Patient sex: F
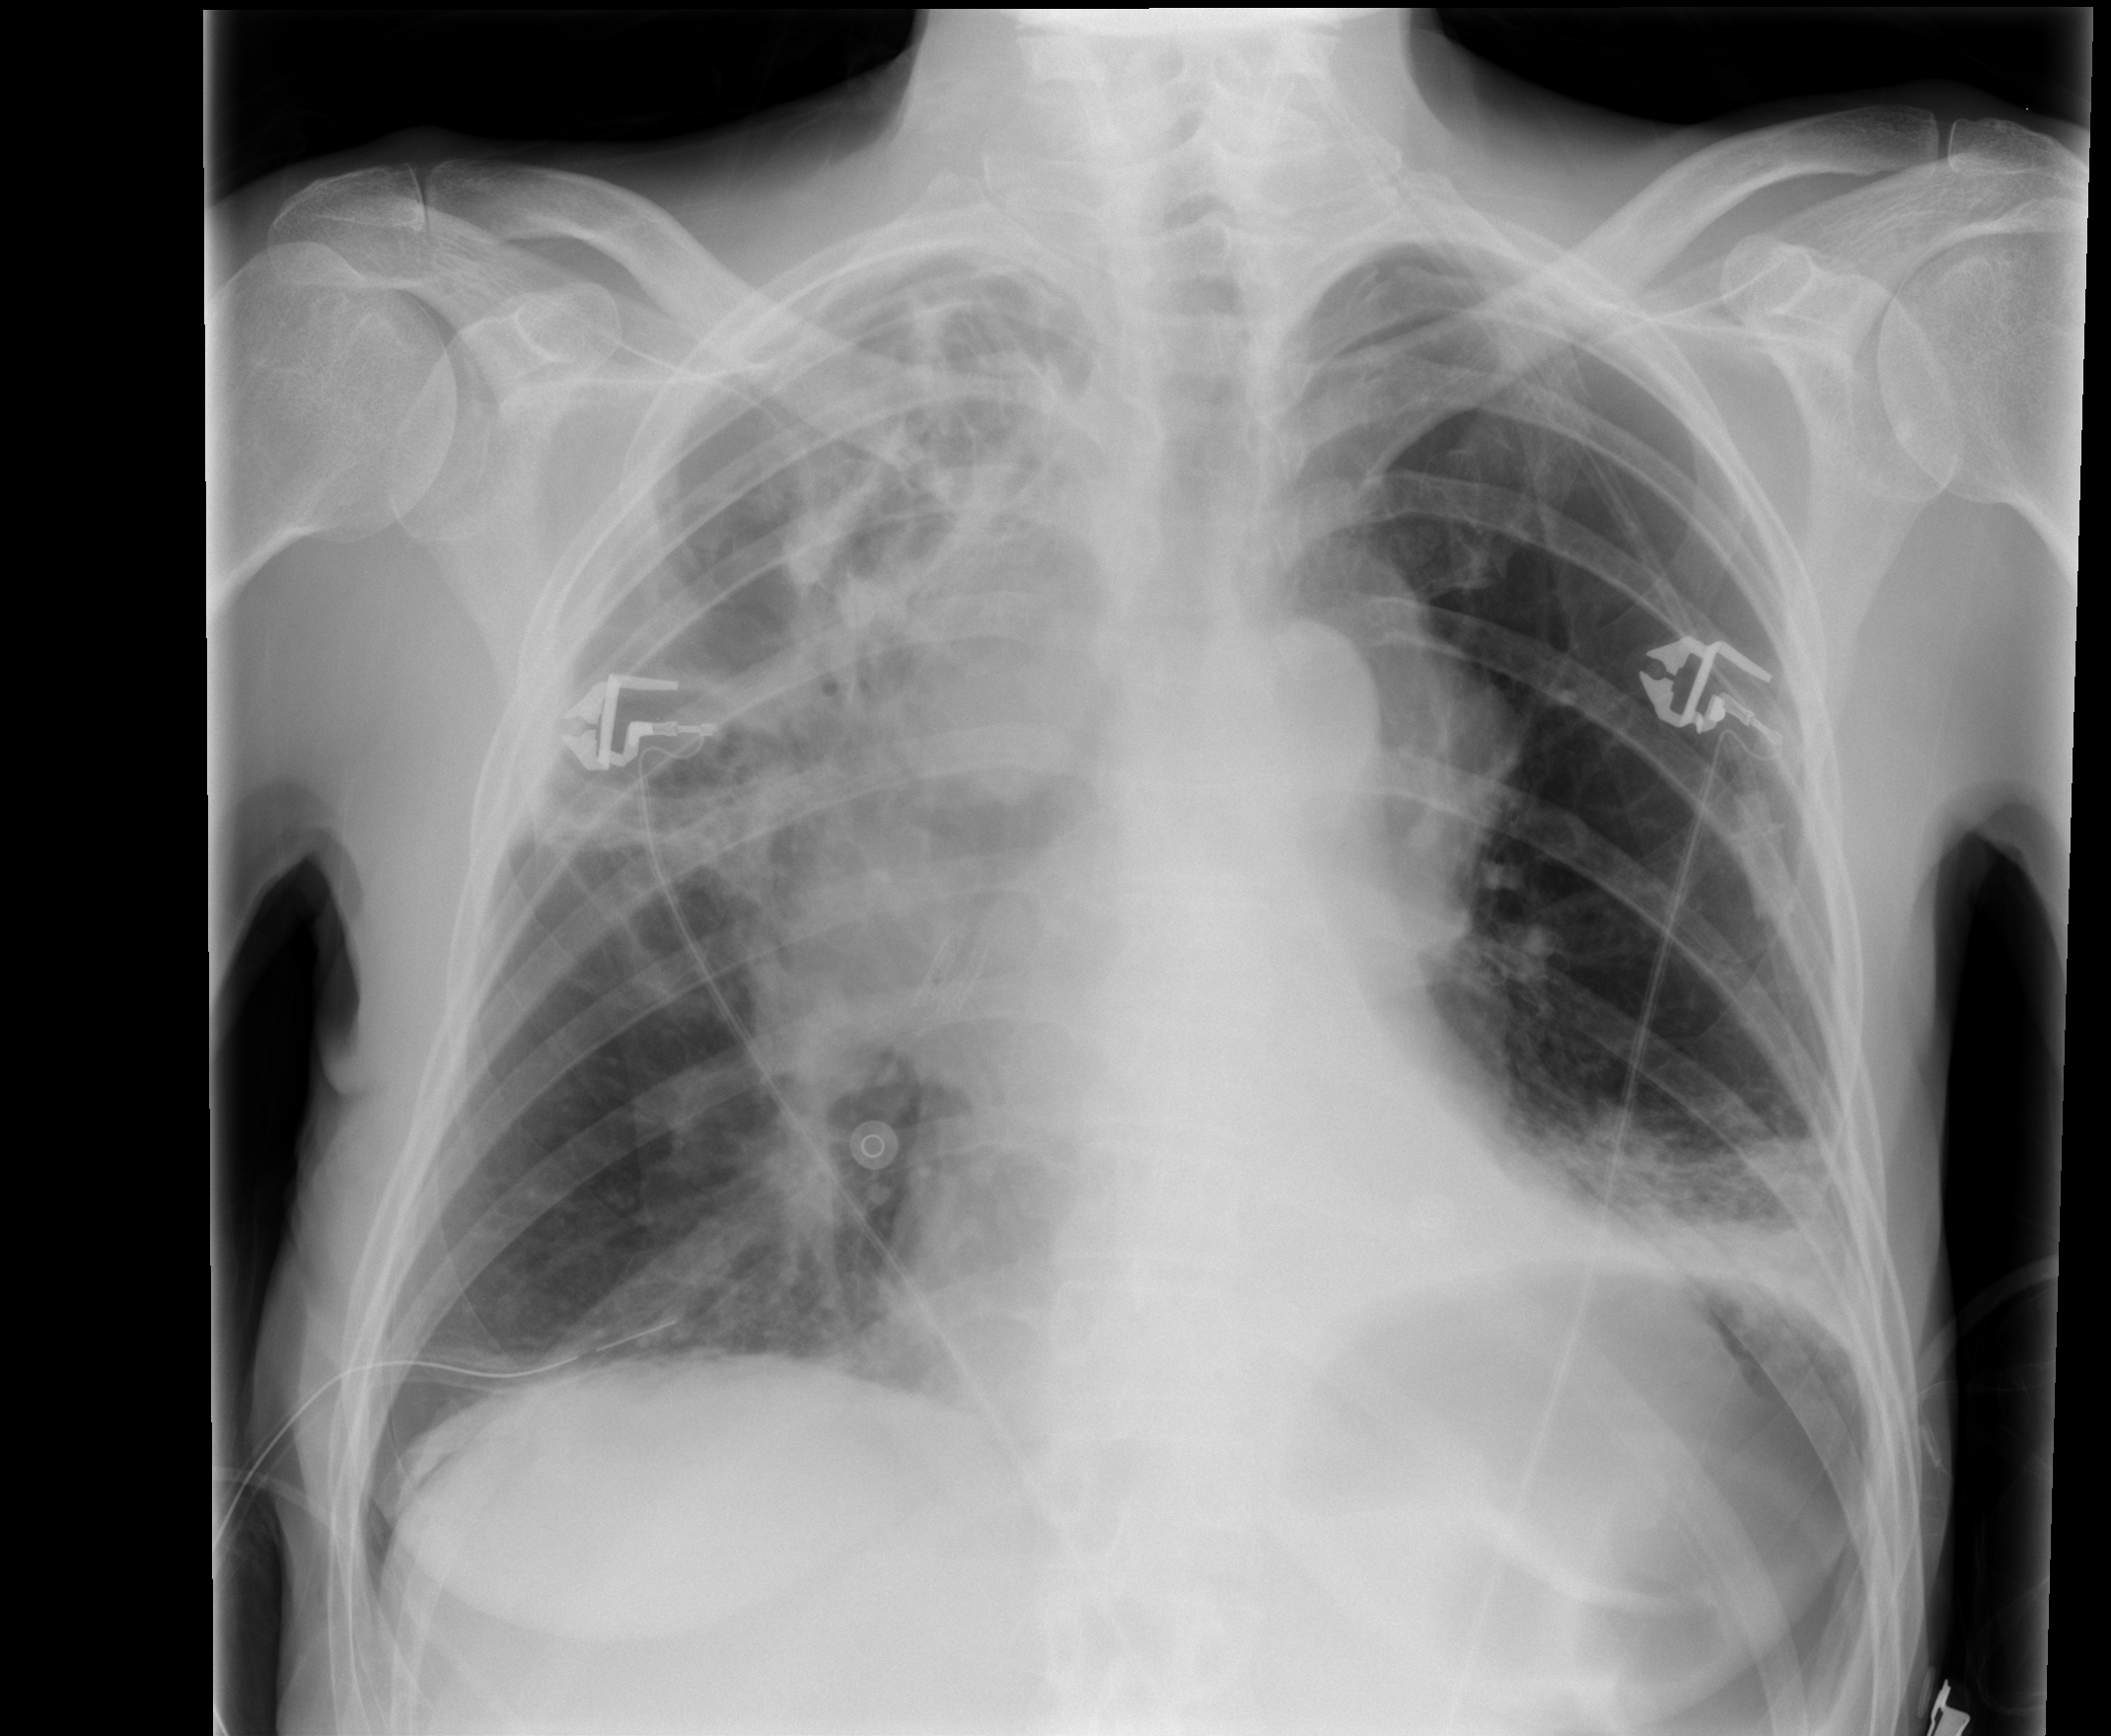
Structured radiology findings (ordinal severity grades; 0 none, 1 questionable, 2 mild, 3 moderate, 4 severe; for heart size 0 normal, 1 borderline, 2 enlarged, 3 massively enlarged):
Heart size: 0
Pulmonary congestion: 2
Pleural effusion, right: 0
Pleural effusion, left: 1
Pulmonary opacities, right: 4
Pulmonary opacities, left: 2
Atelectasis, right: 4
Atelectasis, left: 3